Platform: macOS
Application: Chrome
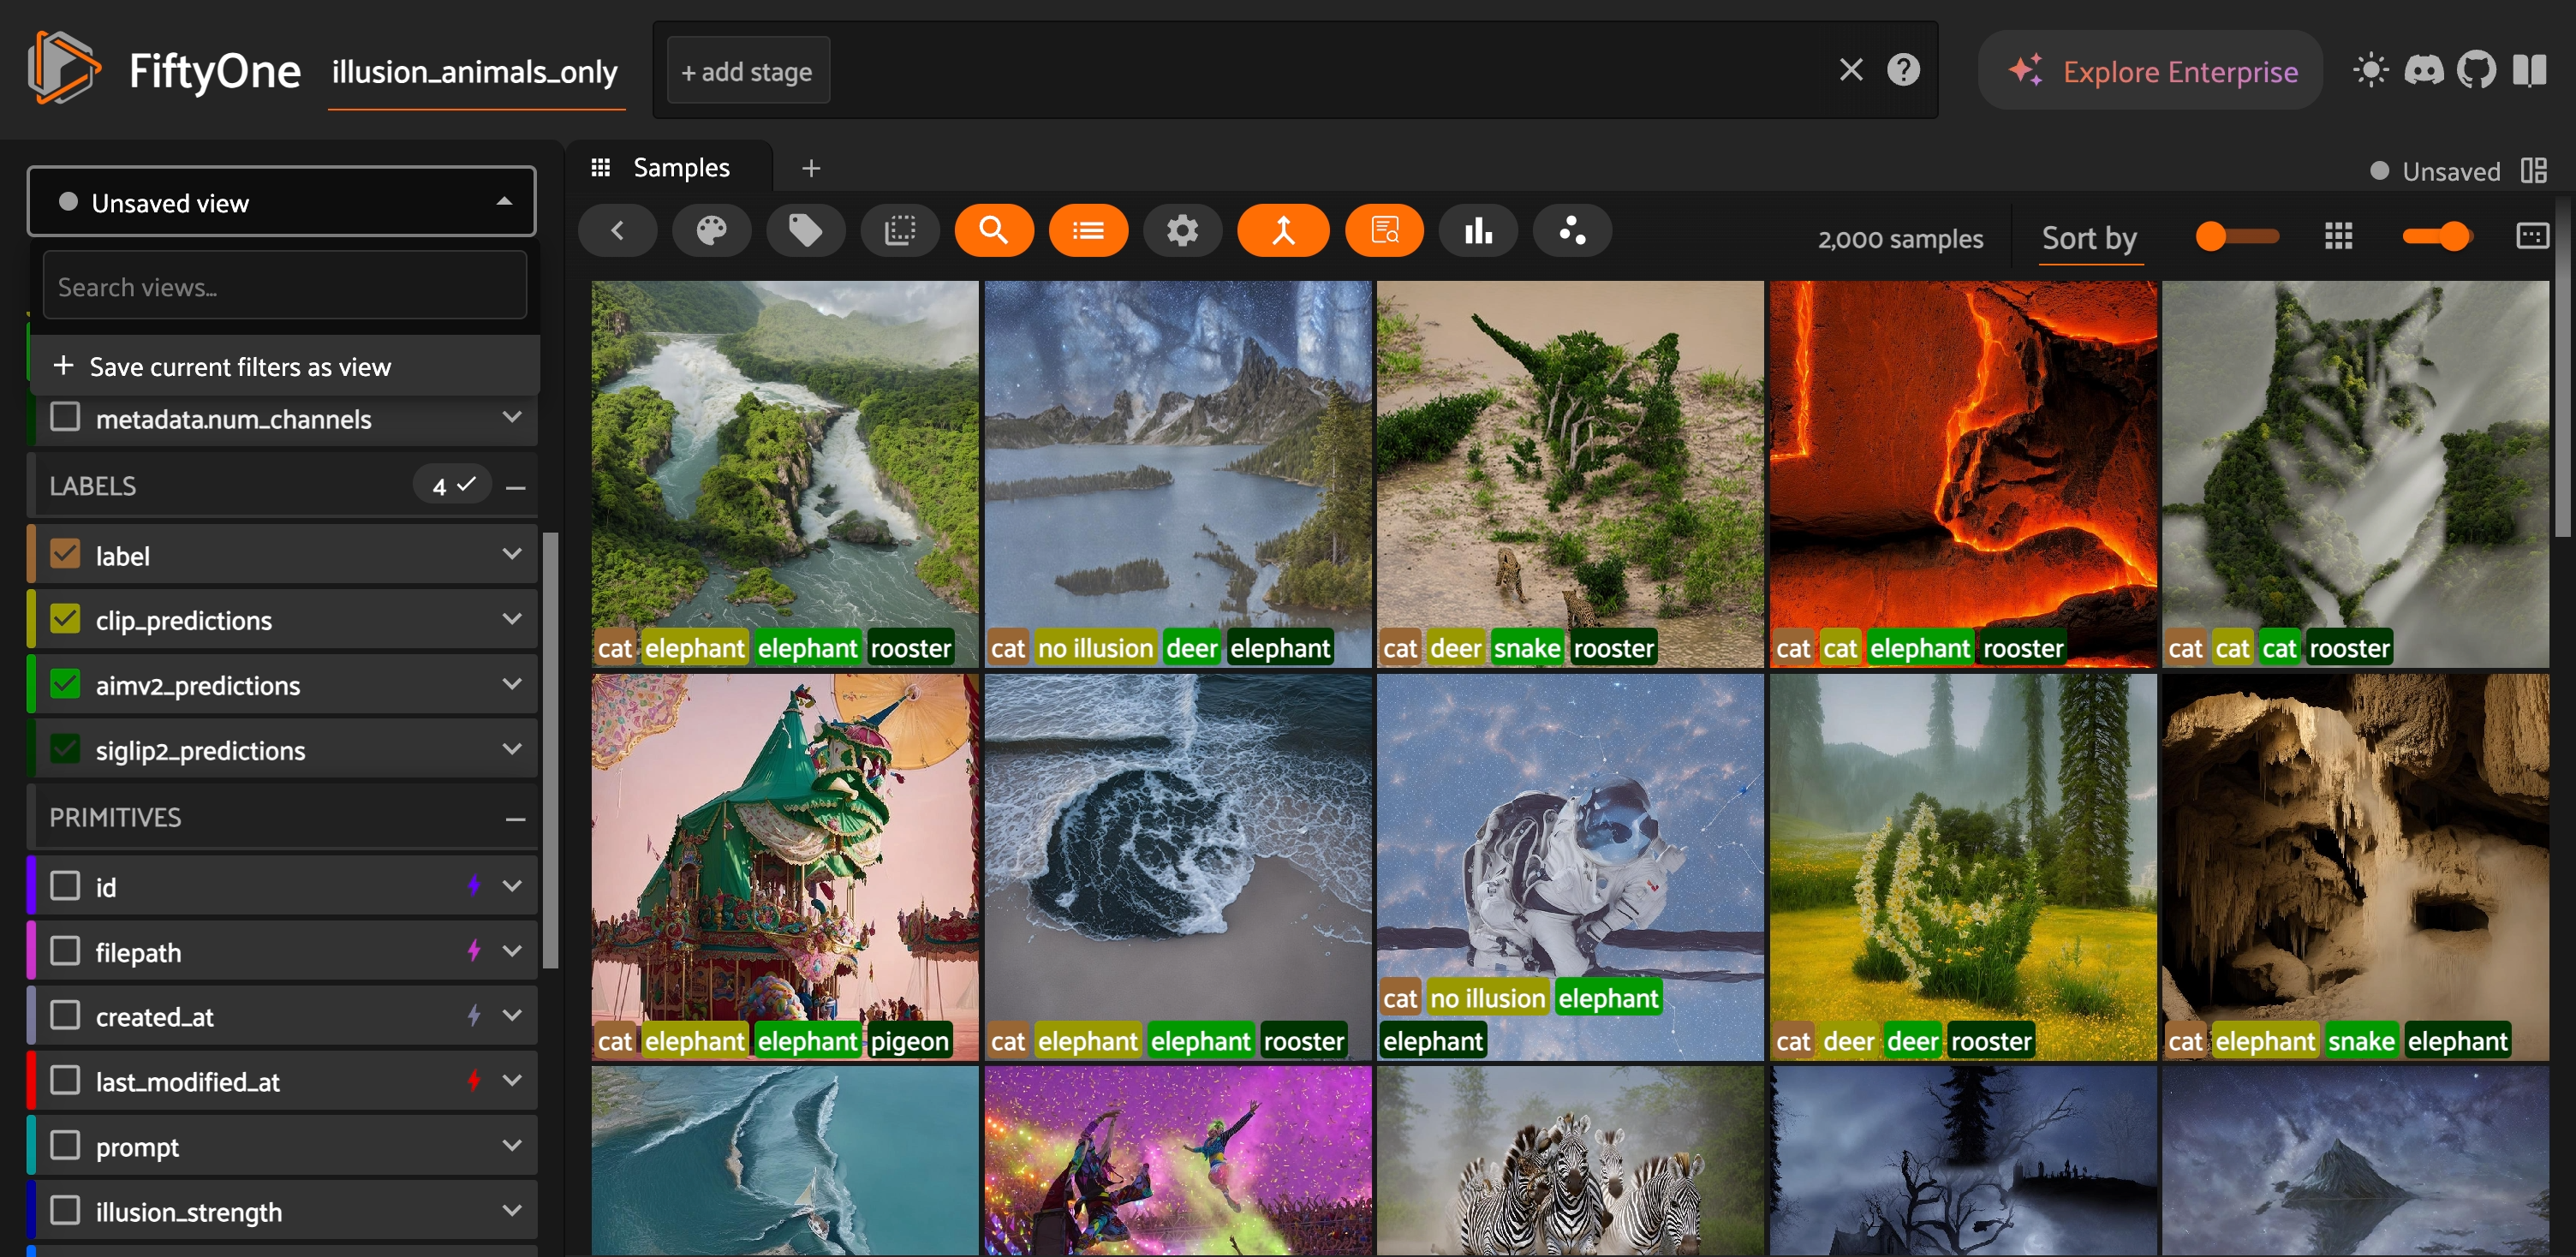
task_description: Save the current filter as a view
action_type: click
element_info: Button
steps_since_start: 1